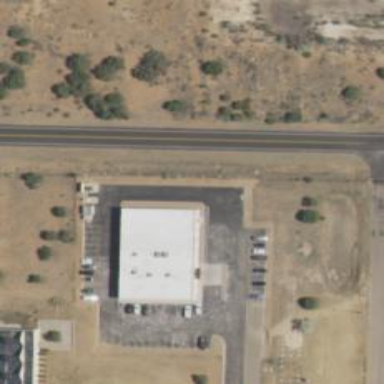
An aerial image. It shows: Clinic.